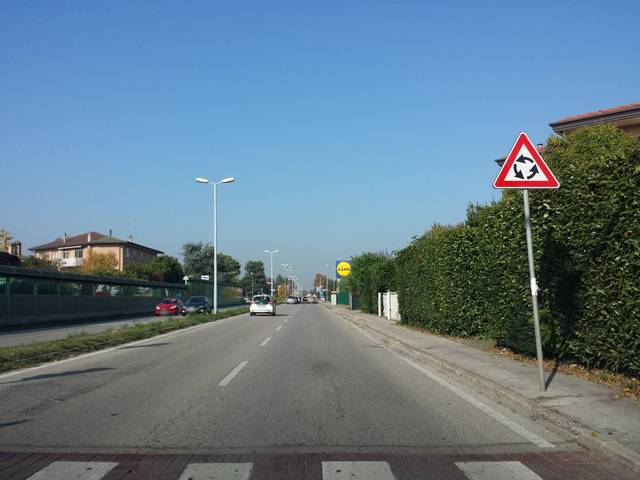
Region: Italy
Coordinates: 45.429, 11.899